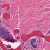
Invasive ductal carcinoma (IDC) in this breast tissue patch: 0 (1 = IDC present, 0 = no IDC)